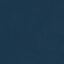
Land use / land cover: SeaLake